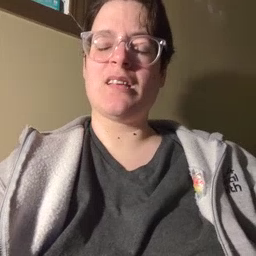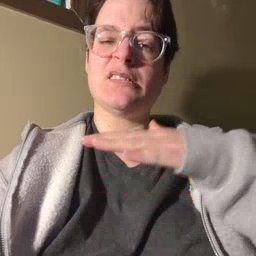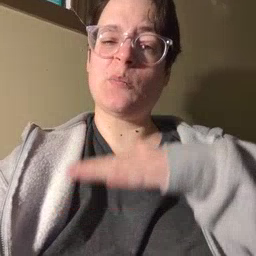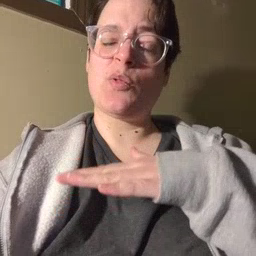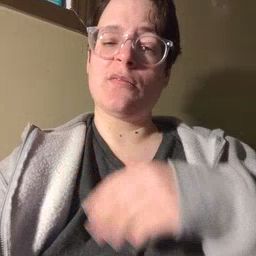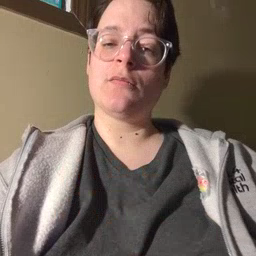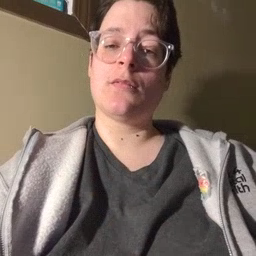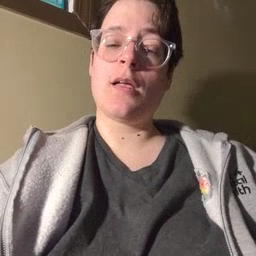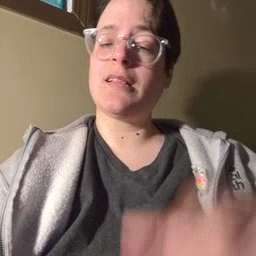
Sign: table